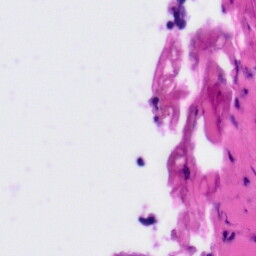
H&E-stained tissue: Tonsil